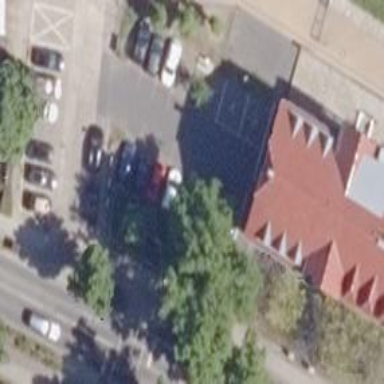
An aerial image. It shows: Normal parking space.